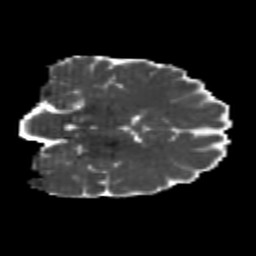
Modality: MD
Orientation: coronal
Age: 22
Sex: female
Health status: healthy
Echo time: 0.074 s